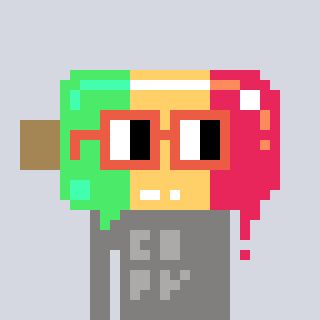
a pixel art character with square orange glasses, a icepop-shaped head and a bluegrey-colored body on a cool background